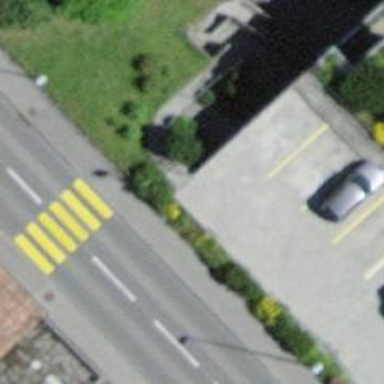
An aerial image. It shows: Road with steps.